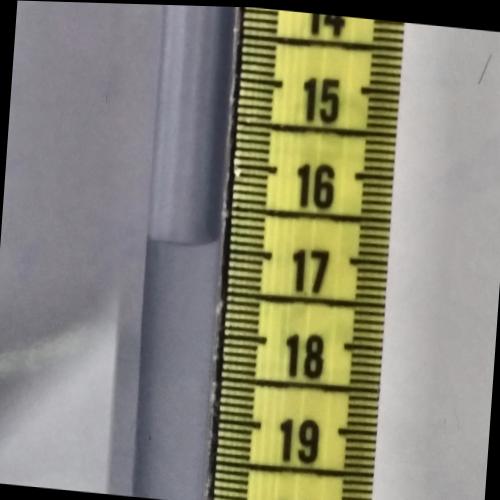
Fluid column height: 16.9 cm